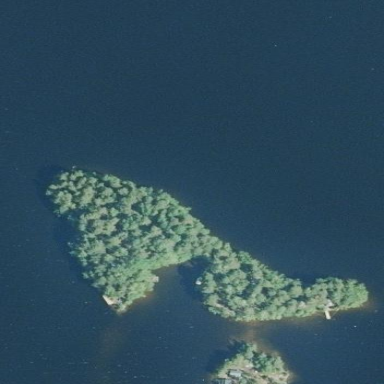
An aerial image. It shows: Island covered with woodland.